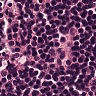
Metastatic tissue present: no